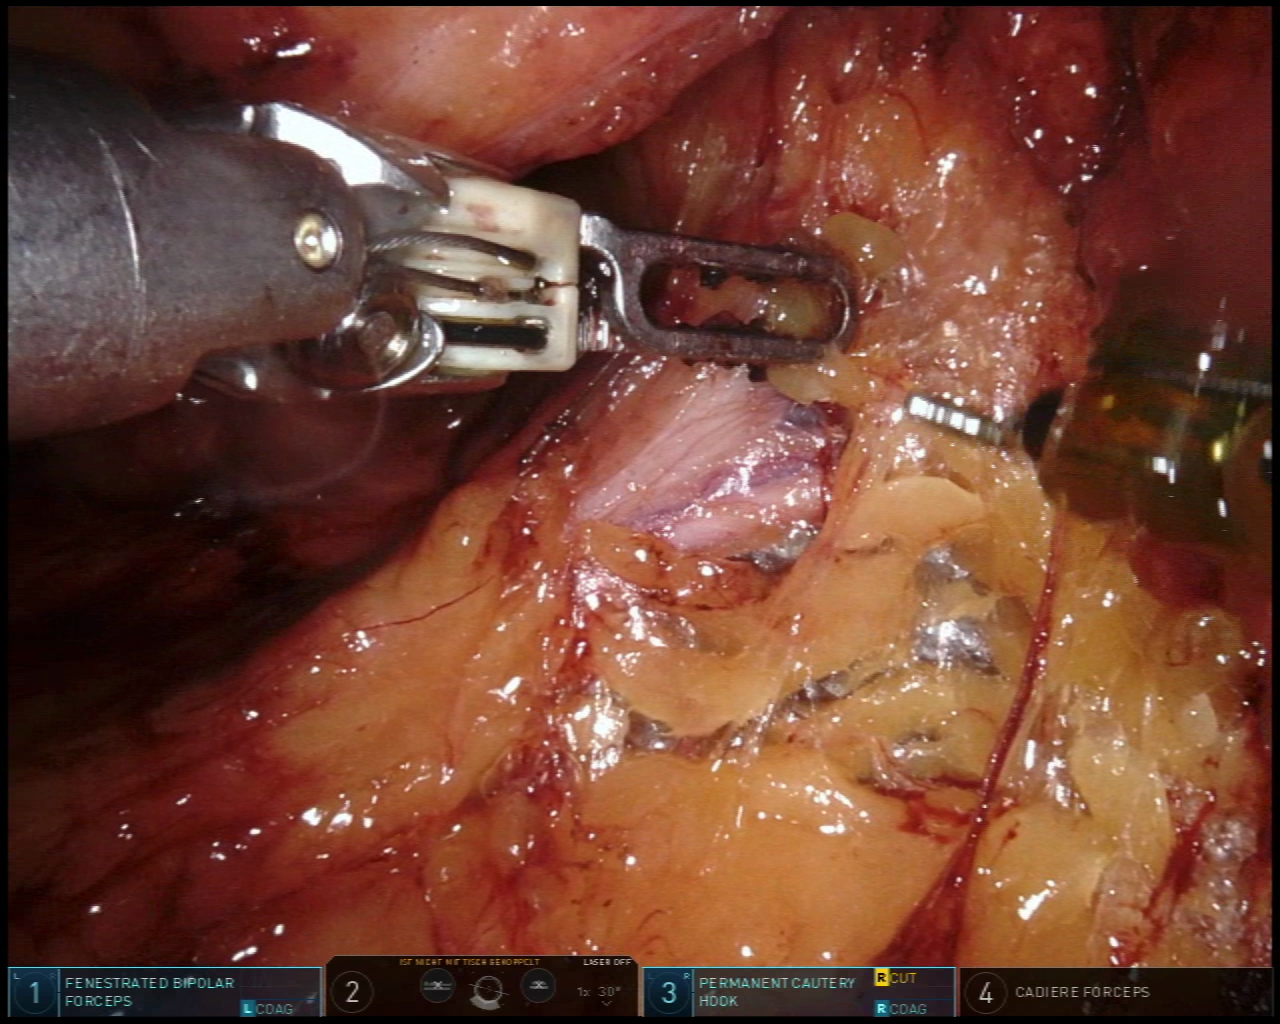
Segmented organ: ureter
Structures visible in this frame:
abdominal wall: no
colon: no
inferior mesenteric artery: no
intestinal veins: no
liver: no
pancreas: no
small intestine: no
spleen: no
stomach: no
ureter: yes
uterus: no
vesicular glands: no